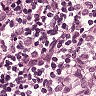
Metastatic tissue present: yes